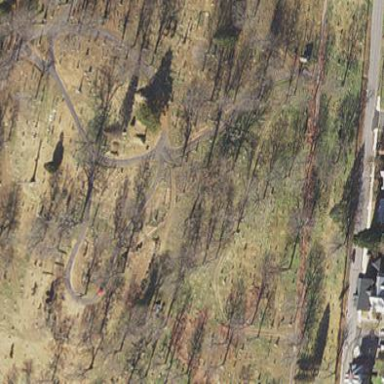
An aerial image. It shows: Graveyard area designated as cemetery.